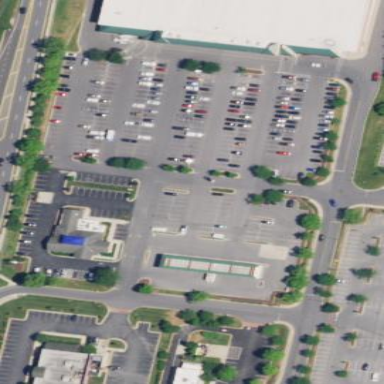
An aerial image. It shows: Retail area.